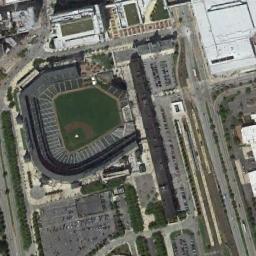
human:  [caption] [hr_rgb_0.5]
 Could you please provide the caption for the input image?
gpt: Irregular parking lot next to the building and the road .

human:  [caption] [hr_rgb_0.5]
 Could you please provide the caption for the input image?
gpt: Many buildings of different shapes are beside the stadium .

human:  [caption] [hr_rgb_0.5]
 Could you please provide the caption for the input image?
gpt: This rectangular stadium has dense residential areas on one side .

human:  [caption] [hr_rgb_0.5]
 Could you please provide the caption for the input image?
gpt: The stadium is next to some buildings and parking lot .

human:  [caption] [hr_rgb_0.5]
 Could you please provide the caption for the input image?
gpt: There are some buildings and many cars beside the stadium .